Question: I placed a ttk.Button within a frame, which has a black background. However, the button looks like this:

Is there a way to remove that grey area around the button? Thanks in advance.
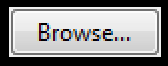
Answer: I think this is what you are looking for:
'''
ttk.Style().configure("RB.TButton", background='black')
ttk_btn = ttk.Button(text="ttk_Sample", style="RB.TButton")
'''